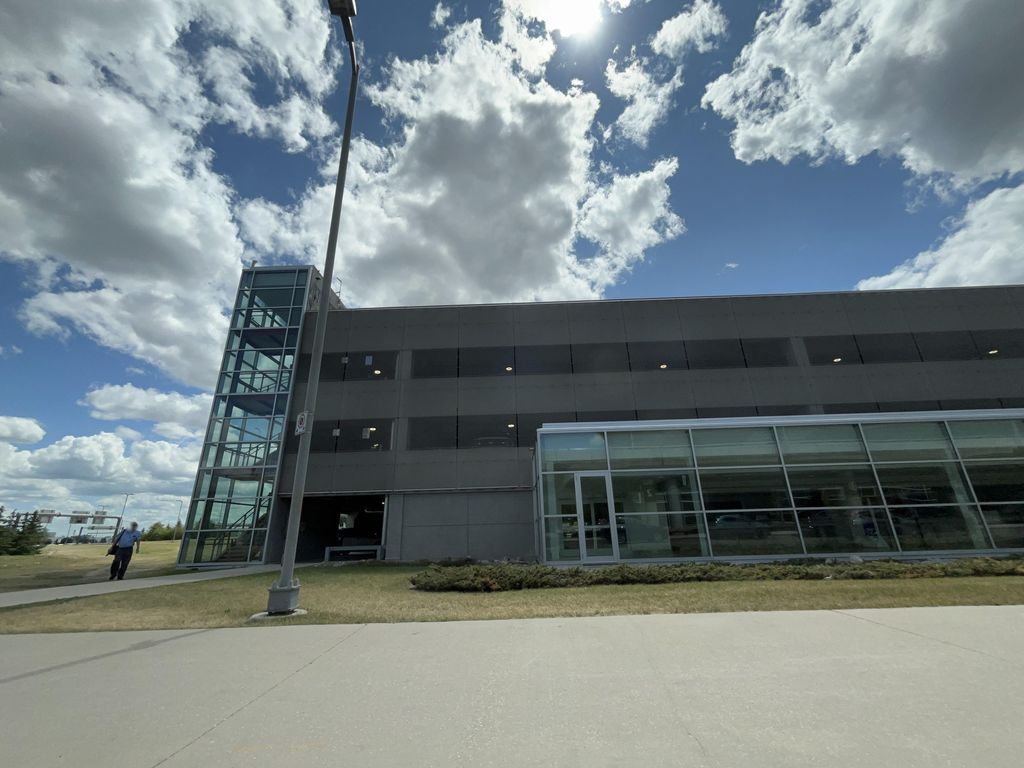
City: winnipeg